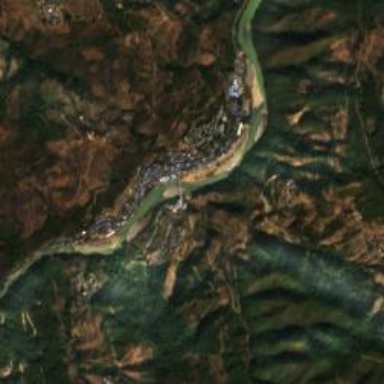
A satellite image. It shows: Ethnic township within town.